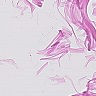
Metastatic tissue present: no